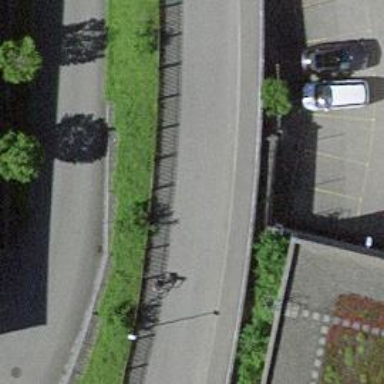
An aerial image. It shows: Cycleway with asphalt surface running along embankment.